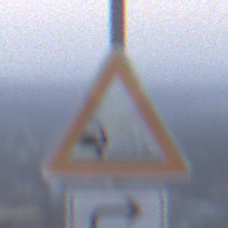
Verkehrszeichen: SplittSchotter
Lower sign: RichtungsangabeDurchPfeile5
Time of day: SunriseSunset
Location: Outdoor (Suburban)
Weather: Clear
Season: NotSpecified
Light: Natural